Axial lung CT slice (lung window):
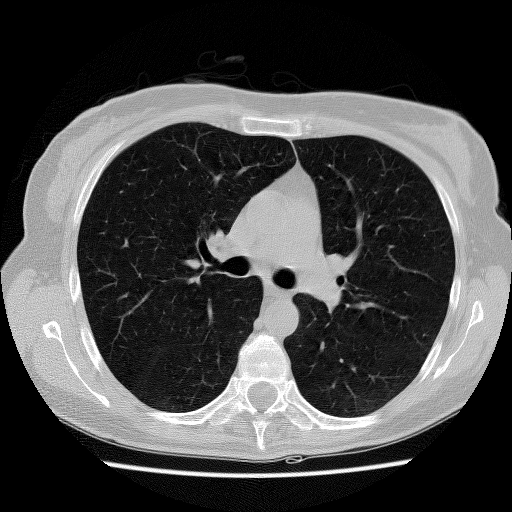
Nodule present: no